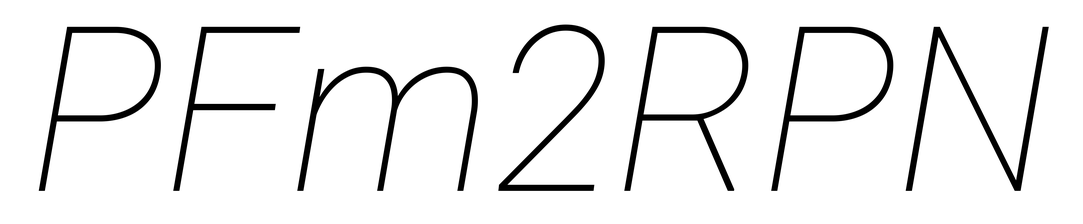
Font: Roboto-Italic_Thin_Italic